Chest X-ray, AP view. Patient: 71 years old, sex M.
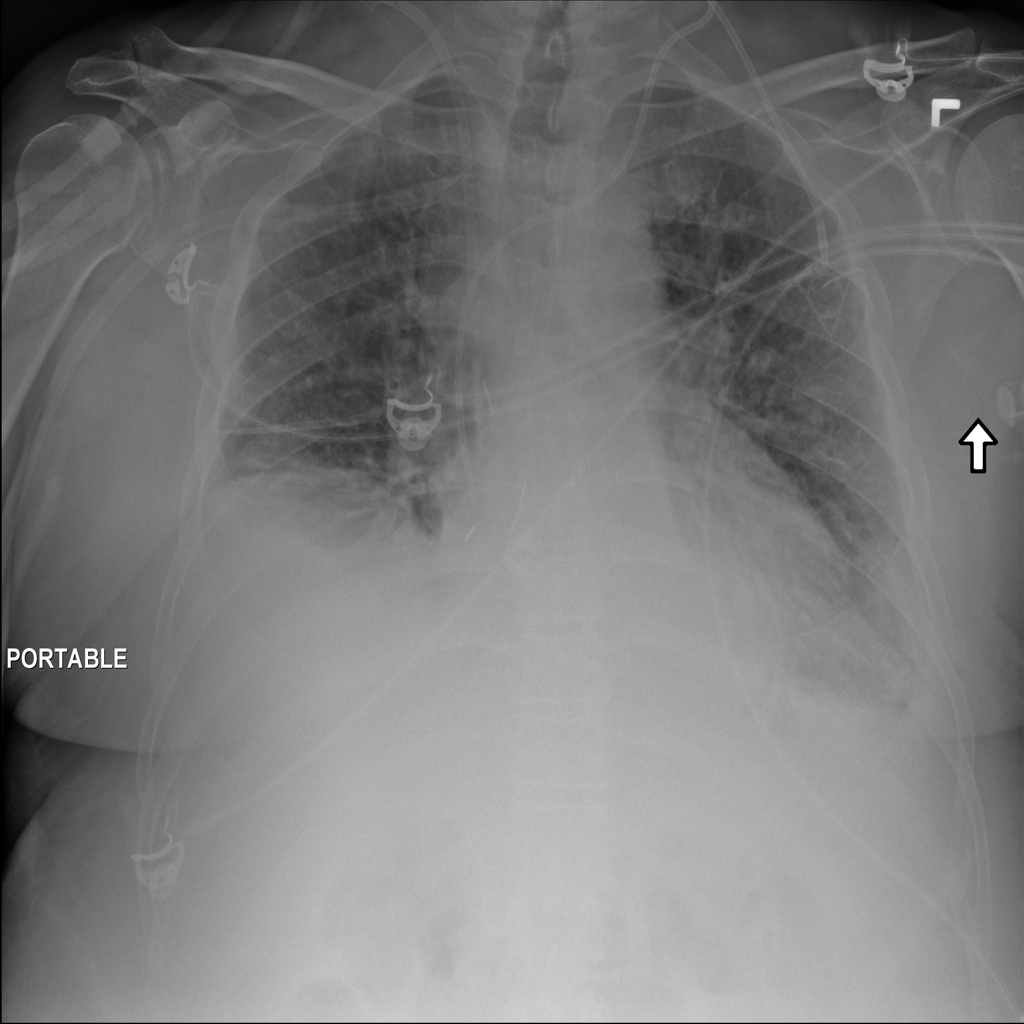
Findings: No Finding